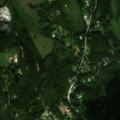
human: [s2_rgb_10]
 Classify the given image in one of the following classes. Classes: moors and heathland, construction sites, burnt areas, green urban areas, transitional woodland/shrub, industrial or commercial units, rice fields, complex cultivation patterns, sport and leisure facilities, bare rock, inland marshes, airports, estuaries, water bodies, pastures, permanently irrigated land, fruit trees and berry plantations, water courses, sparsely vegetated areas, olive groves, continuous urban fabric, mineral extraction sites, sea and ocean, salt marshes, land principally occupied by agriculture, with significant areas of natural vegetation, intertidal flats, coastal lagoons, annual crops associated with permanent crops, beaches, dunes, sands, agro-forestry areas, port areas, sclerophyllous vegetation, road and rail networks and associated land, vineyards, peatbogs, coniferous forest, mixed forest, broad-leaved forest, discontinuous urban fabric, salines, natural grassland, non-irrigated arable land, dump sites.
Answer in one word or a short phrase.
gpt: discontinuous urban fabric, coniferous forest, mixed forest, transitional woodland/shrub